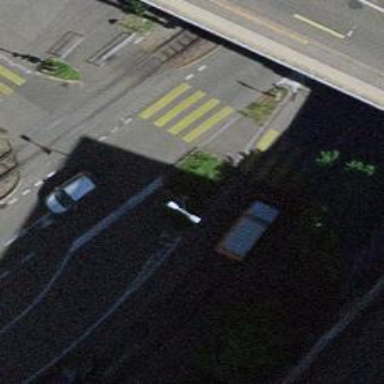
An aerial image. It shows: Uncontrolled zebra crossing with pedestrian island.